Interaction volume radius: 5 \u00c5
Interaction volume height: 10 \u00c5
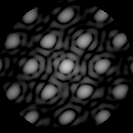
Disorder parameter: 0.1597